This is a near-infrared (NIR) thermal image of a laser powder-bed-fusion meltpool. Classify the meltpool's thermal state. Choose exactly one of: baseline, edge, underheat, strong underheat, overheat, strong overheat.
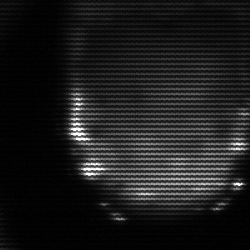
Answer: edge